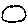
Label: circle